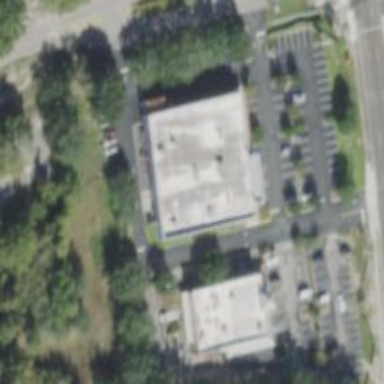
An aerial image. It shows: Pharmacy building providing healthcare services.